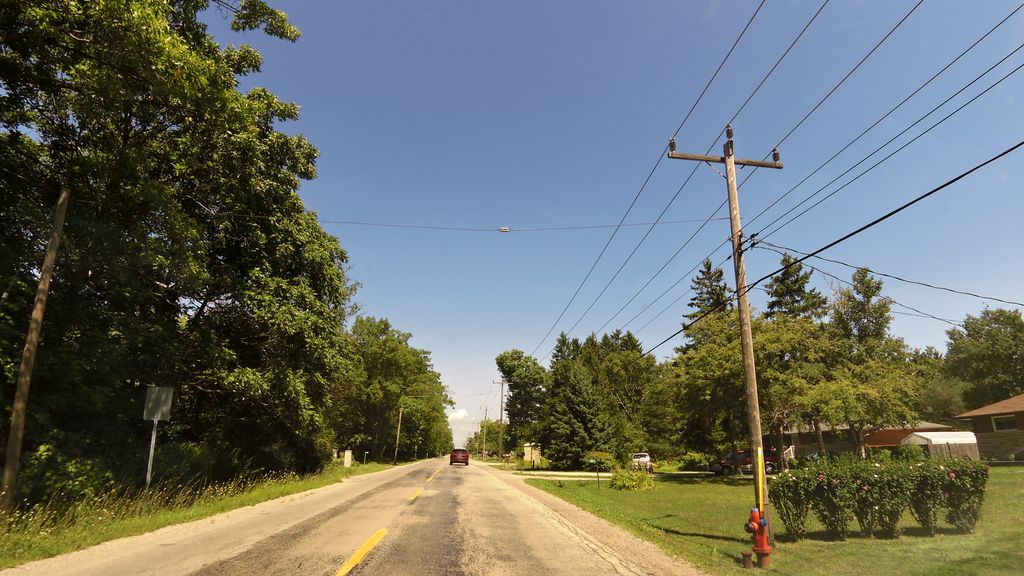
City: hamilton